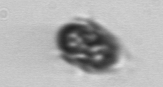
Label: Mesodinium